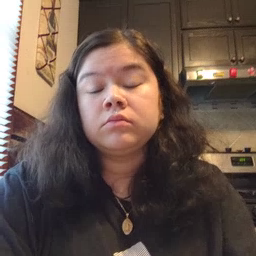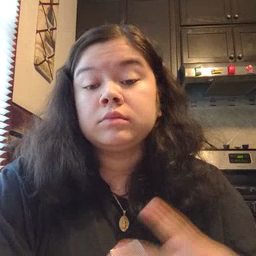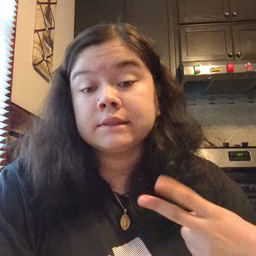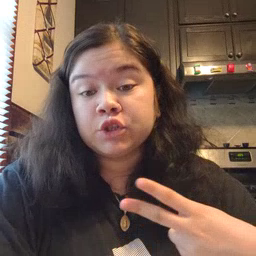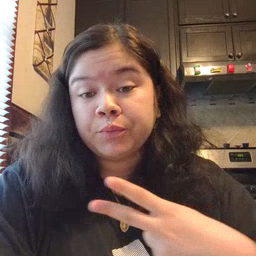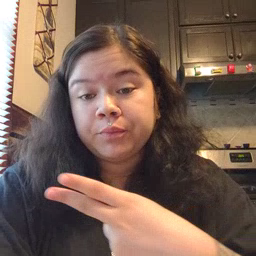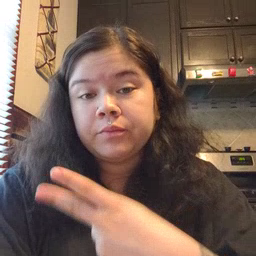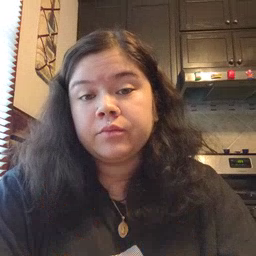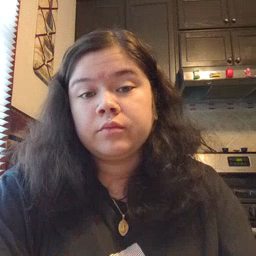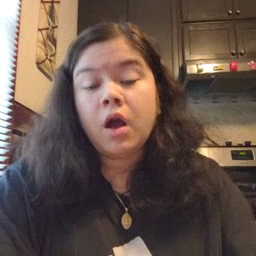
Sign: scissors